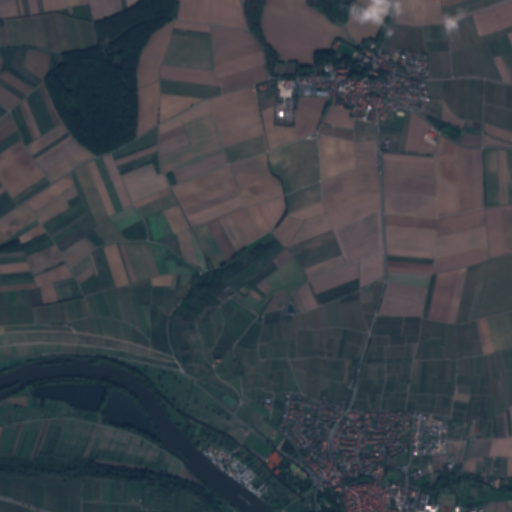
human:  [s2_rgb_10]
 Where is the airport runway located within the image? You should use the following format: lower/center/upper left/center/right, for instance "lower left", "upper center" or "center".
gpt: The airport runway is located in the center left of the image.
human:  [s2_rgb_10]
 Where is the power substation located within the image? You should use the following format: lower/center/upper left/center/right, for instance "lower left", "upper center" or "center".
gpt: The power substation is located in the lower right of the image.
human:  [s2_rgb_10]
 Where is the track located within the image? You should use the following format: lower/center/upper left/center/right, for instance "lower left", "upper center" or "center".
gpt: The track is located in the center left of the image.
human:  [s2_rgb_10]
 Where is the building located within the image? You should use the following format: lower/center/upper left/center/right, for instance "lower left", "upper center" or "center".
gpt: There is no building in the image.